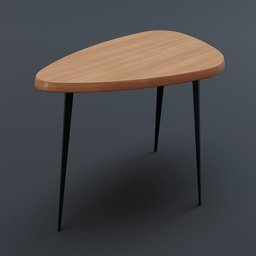
Label: furniture